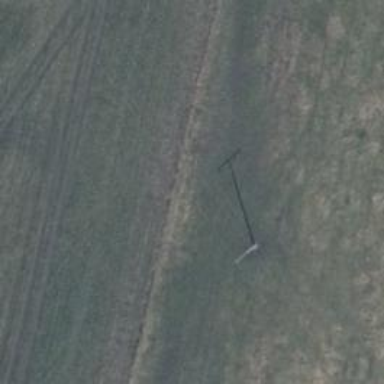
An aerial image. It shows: Minor power line.